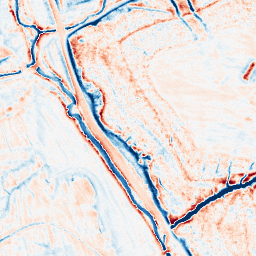
Category: edge_preserving
Decomposition family: anisotropic_diffusion
Decomposition parameters: iterations: 50
kappa: 30
gamma: 0.1
Upsampling method: regularized
Upsampling parameters: scale: 2
lambda_reg: 0.01
Upsampling scale: 2